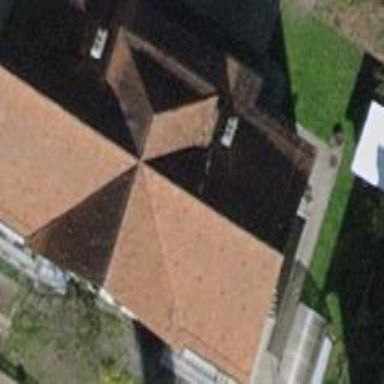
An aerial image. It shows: Apartments building with gabled tile roof.